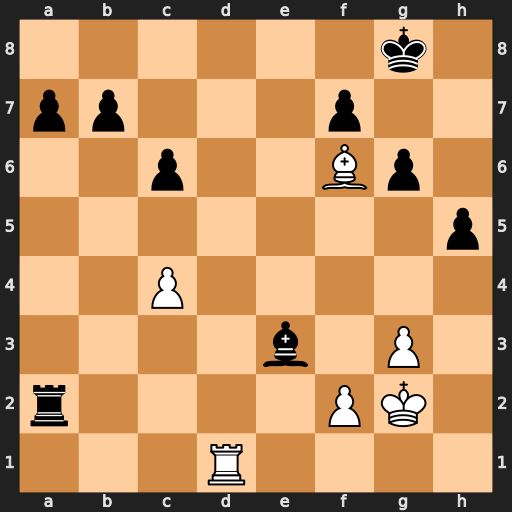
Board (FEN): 6k1/pp3p2/2p2Bp1/7p/2P5/4b1P1/r4PK1/3R4
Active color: w
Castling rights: -
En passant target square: -
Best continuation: Rd8+ Kh7 Rh8#